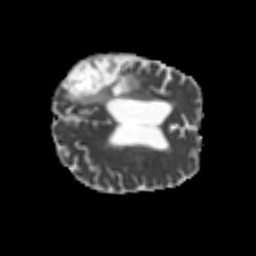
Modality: MD
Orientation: axial
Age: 63
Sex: male
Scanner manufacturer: siemens
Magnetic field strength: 3 T
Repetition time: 4.987 s
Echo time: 0.0792 s